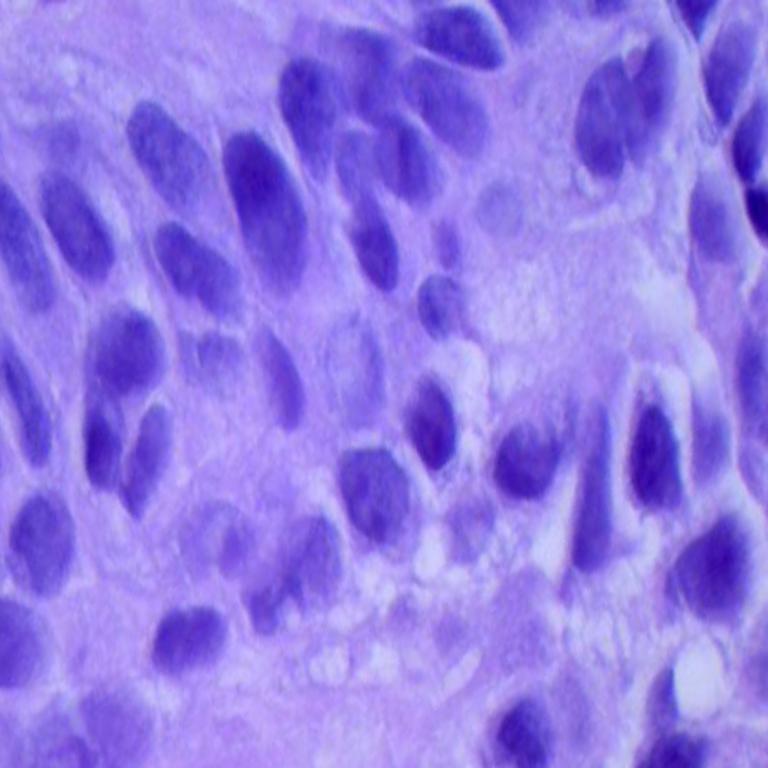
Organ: lung
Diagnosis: squamous carcinomas